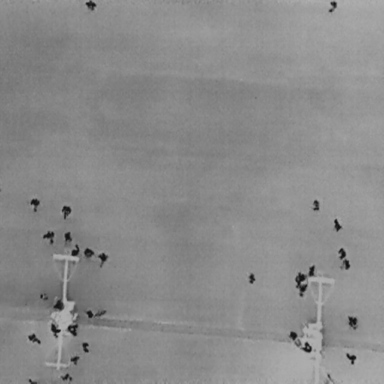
There are 32 People in the infrared image.